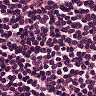
Metastatic tissue present: no